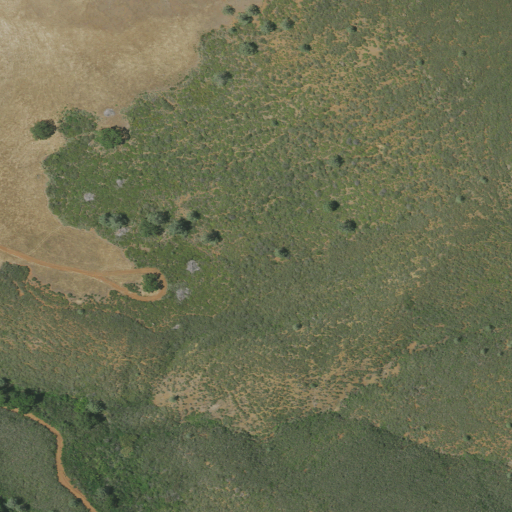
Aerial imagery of plain(s) in California named Tenderfoot Flat containing shrub, mixed forest, and grassland